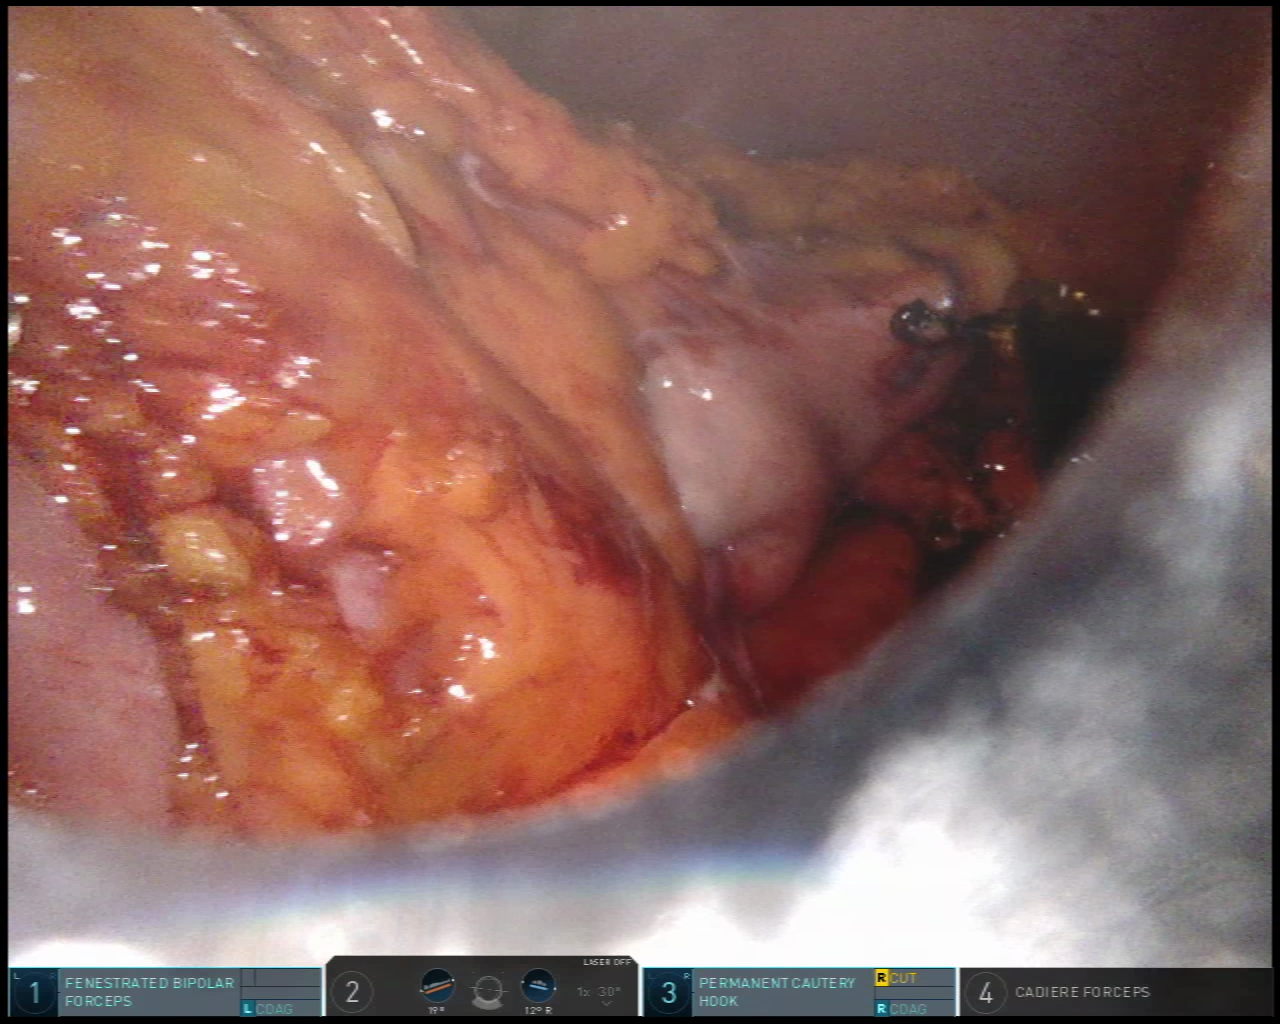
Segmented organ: stomach
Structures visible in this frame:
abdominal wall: yes
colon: yes
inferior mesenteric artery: no
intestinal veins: no
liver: no
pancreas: no
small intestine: no
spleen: no
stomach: yes
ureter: no
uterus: no
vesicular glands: no